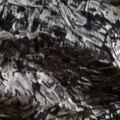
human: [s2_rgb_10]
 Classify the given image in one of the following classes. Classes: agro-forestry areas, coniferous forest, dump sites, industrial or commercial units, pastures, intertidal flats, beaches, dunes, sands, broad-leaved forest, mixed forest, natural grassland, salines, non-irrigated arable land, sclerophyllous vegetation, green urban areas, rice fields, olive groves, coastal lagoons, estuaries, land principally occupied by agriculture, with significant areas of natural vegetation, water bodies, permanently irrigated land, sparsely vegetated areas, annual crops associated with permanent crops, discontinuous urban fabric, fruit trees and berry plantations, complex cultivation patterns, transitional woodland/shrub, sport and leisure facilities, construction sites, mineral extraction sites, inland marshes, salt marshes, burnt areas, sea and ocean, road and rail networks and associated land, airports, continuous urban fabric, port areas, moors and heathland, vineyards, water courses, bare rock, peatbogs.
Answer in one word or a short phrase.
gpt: non-irrigated arable land, complex cultivation patterns, land principally occupied by agriculture, with significant areas of natural vegetation, broad-leaved forest